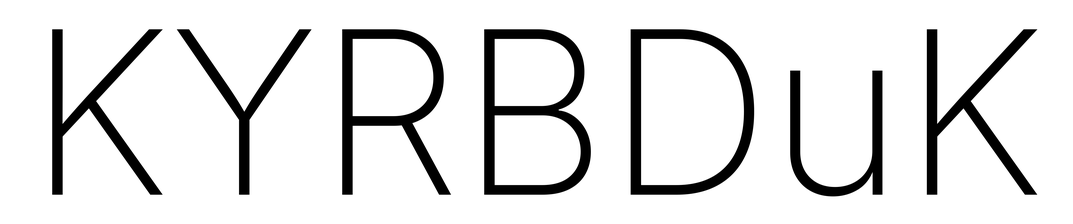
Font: Inter_ExtraLight